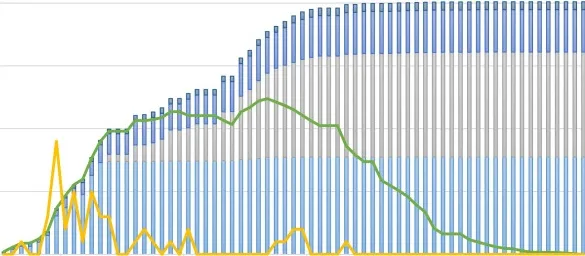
Distribution of admission, inpatient at hospital, and death over time.
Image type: chart (chart)